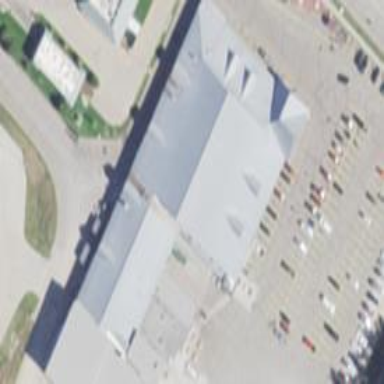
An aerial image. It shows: Supermarket building.